Question: My company produces sports shoes. There are some resources limited, such as molds used to produce shoes. So, in the same time, the number of the same task type task has a limit, see the picture.
How can I do this constraint in the task assigning?
I think this constraint is very difficult, so I don't try to solve it.
Please help!

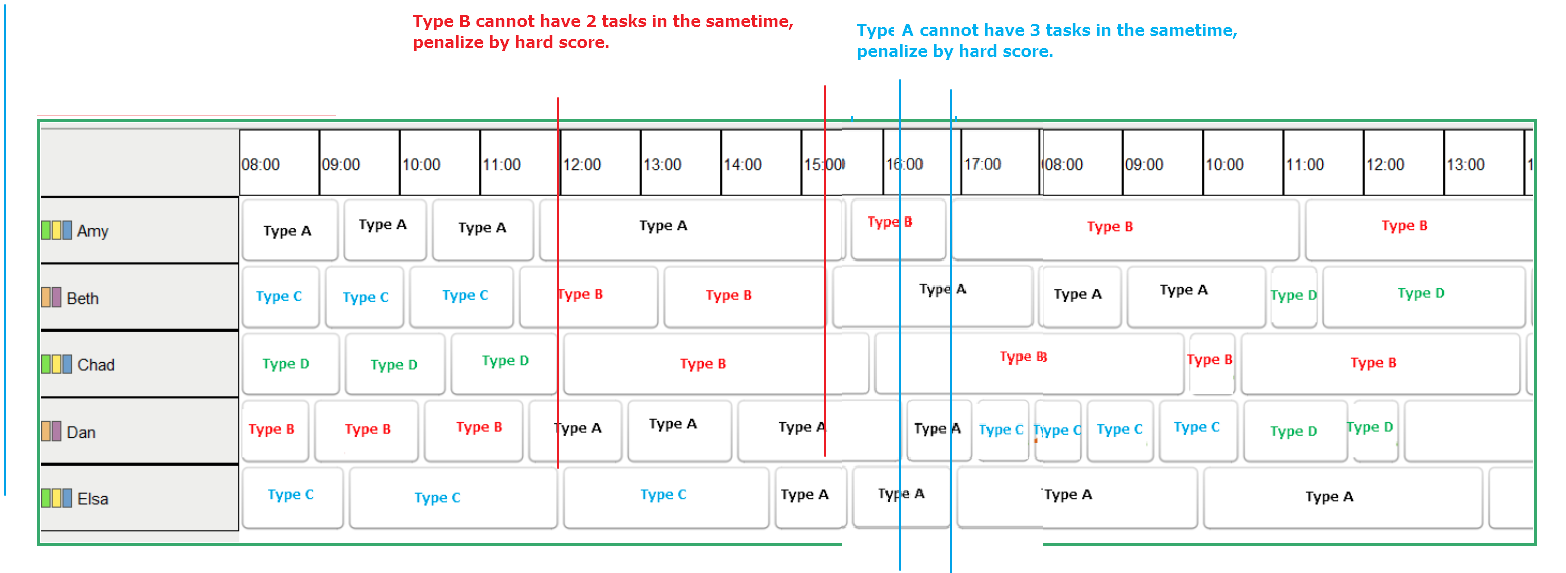
Answer: With 2 constraints? For example in this model:
'''
class Task {
String name;
Mold mold;
TaskType taskType;
...
}
Constraint moldLimit(...) {
return f.forEach(Task.class)
.groupBy(Task::getMold, count())
.filter((mold, taskCount) -> taskCount > mold.getMaxTaskCount())
.penalize("mold limit", ONE_HARD,
(mold, taskCount) -> taskCount - mold.getMaxTaskCount());
}
Constraint taskTypeLimit(...) {
return f.forEach(Task.class)
.groupBy(Task::getTaskType, count())
.filter((taskType, taskCount) -> taskCount > taskType.getMaxTaskCount())
.penalize("taskType limit", ONE_HARD,
(taskType, taskCount) -> taskCount - taskType.getMaxTaskCount());
}
'''